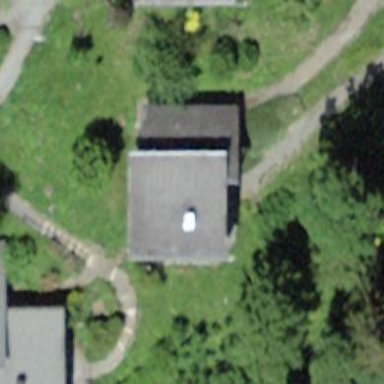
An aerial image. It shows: Detached building.